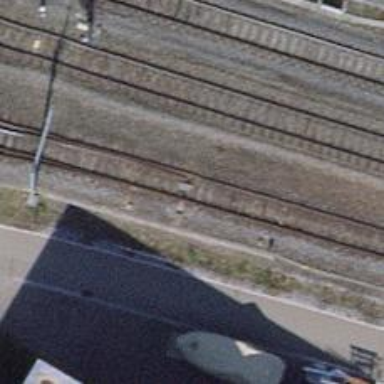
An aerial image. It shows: Railway switch.